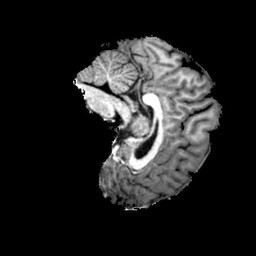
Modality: T1w
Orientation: sagittal
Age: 19
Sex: male
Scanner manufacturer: philips
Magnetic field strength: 3 T
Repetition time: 0.0082 s
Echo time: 0.0037 s